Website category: university
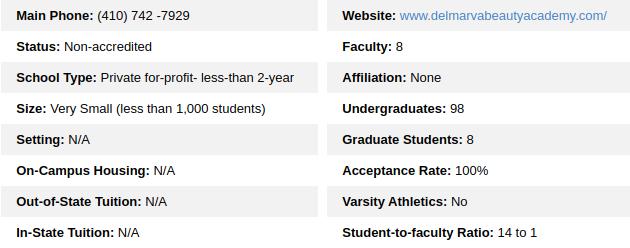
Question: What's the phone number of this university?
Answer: (410) 742 -7929

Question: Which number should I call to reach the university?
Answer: (410) 742 -7929

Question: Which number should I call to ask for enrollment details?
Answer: (410) 742 -7929

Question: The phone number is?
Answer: (410) 742 -7929

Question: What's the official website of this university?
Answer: www.delmarvabeautyacademy.com/

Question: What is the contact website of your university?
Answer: www.delmarvabeautyacademy.com/

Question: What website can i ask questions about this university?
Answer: www.delmarvabeautyacademy.com/

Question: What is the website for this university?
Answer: www.delmarvabeautyacademy.com/

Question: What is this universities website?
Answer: www.delmarvabeautyacademy.com/

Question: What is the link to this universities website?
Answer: www.delmarvabeautyacademy.com/

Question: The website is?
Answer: www.delmarvabeautyacademy.com/

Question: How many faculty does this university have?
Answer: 8

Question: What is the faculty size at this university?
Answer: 8

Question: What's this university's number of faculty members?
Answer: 8

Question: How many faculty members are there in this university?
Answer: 8

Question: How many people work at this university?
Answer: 8

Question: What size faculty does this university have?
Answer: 8

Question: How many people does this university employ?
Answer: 8

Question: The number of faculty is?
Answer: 8

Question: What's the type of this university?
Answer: Private for-profit- less-than 2-year

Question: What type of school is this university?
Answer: Private for-profit- less-than 2-year

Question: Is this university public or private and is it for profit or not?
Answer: Private for-profit- less-than 2-year

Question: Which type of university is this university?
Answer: Private for-profit- less-than 2-year

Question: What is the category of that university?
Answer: Private for-profit- less-than 2-year

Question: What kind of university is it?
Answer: Private for-profit- less-than 2-year

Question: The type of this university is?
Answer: Private for-profit- less-than 2-year

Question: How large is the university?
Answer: Very Small (less than 1,000 students)

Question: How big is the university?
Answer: Very Small (less than 1,000 students)

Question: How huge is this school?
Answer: Very Small (less than 1,000 students)

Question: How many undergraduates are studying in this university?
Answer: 98

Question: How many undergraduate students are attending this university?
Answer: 98

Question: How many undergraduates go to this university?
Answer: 98

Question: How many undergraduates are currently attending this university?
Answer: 98

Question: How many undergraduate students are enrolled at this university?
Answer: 98

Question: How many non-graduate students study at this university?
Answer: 98

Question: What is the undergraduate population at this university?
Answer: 98

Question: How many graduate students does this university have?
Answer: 8

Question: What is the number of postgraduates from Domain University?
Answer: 8

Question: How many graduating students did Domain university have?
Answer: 8

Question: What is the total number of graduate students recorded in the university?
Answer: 8

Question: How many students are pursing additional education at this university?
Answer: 8

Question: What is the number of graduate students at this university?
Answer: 8

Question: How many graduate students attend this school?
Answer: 8

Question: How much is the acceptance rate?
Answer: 100%

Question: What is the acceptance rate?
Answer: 100%

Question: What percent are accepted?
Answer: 100%

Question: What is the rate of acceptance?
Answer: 100%

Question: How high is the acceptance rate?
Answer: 100%

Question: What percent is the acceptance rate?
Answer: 100%

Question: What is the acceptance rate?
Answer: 100%

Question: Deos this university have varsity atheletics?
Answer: No

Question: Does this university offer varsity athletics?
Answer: No

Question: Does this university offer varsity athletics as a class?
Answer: No

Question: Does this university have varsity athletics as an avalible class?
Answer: No

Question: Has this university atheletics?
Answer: No

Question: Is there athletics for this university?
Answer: No

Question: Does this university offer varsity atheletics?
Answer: No

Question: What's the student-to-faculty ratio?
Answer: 14 to 1

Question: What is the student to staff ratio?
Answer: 14 to 1

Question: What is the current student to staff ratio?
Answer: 14 to 1

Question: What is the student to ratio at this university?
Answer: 14 to 1

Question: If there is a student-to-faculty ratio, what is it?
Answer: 14 to 1

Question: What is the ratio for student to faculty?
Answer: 14 to 1

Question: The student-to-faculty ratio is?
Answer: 14 to 1